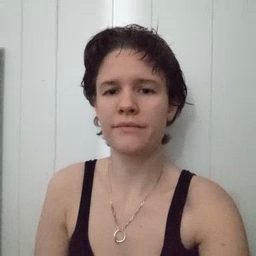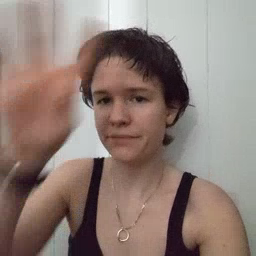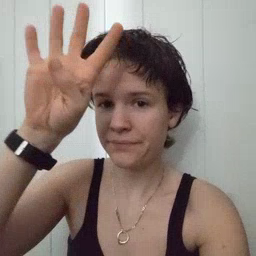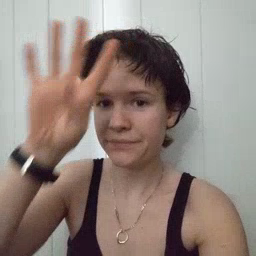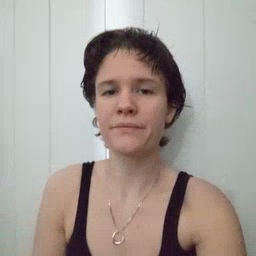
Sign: fireman